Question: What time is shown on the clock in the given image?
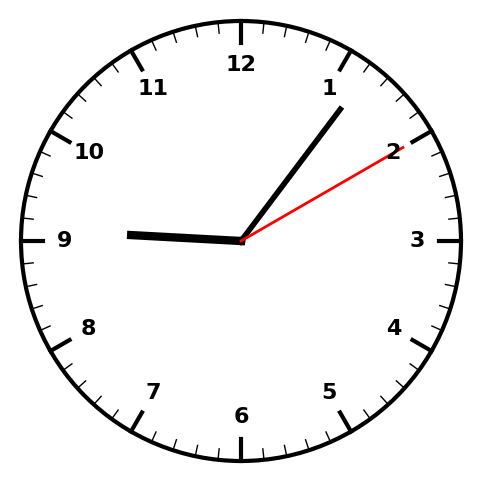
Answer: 09:06:10